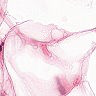
Metastatic tissue present: no